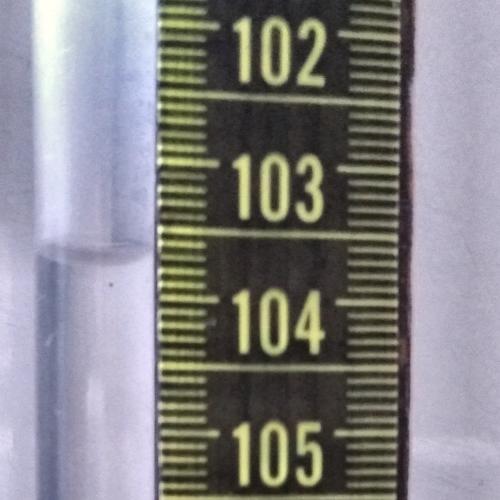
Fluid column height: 103.7 cm